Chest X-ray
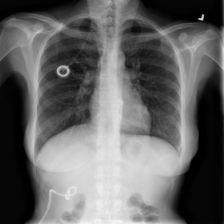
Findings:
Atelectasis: negative
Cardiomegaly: negative
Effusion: negative
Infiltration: positive
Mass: negative
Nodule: negative
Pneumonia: negative
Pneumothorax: negative
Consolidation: negative
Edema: negative
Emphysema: negative
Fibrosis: negative
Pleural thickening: negative
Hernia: negative